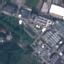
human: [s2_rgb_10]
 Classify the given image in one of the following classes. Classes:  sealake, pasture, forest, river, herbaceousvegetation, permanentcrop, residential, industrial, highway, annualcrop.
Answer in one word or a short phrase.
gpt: Industrial